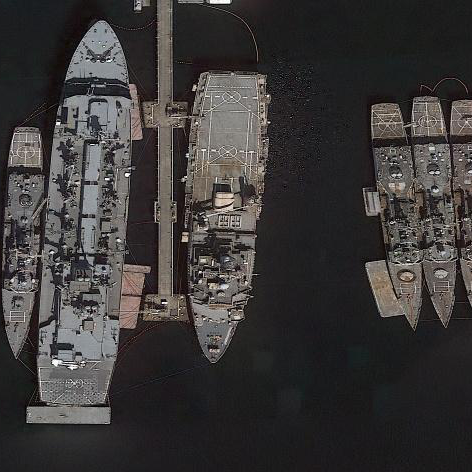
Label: combat